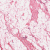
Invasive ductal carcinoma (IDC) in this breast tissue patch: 0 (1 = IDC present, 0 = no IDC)